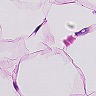
Metastatic tissue present: no